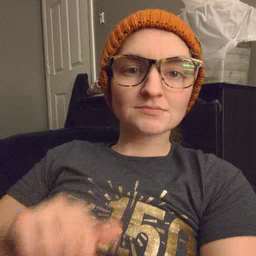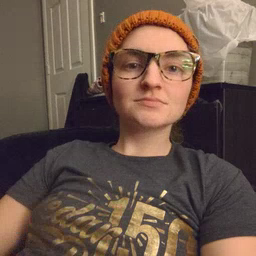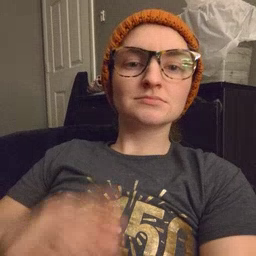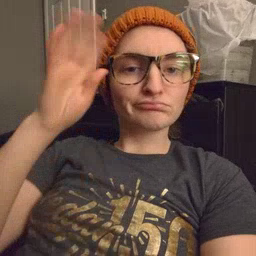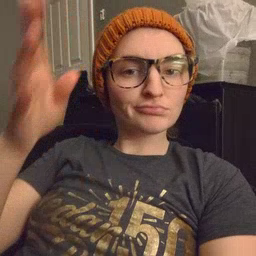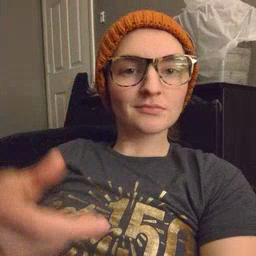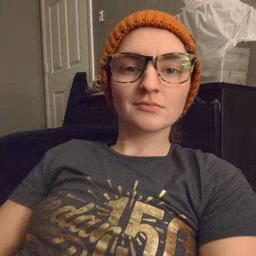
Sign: pretend